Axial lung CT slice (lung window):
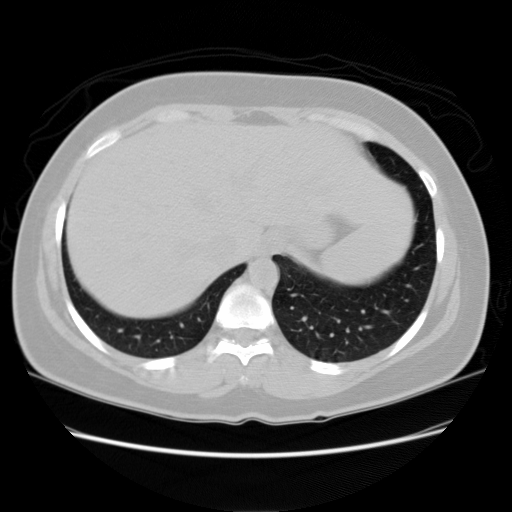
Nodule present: no